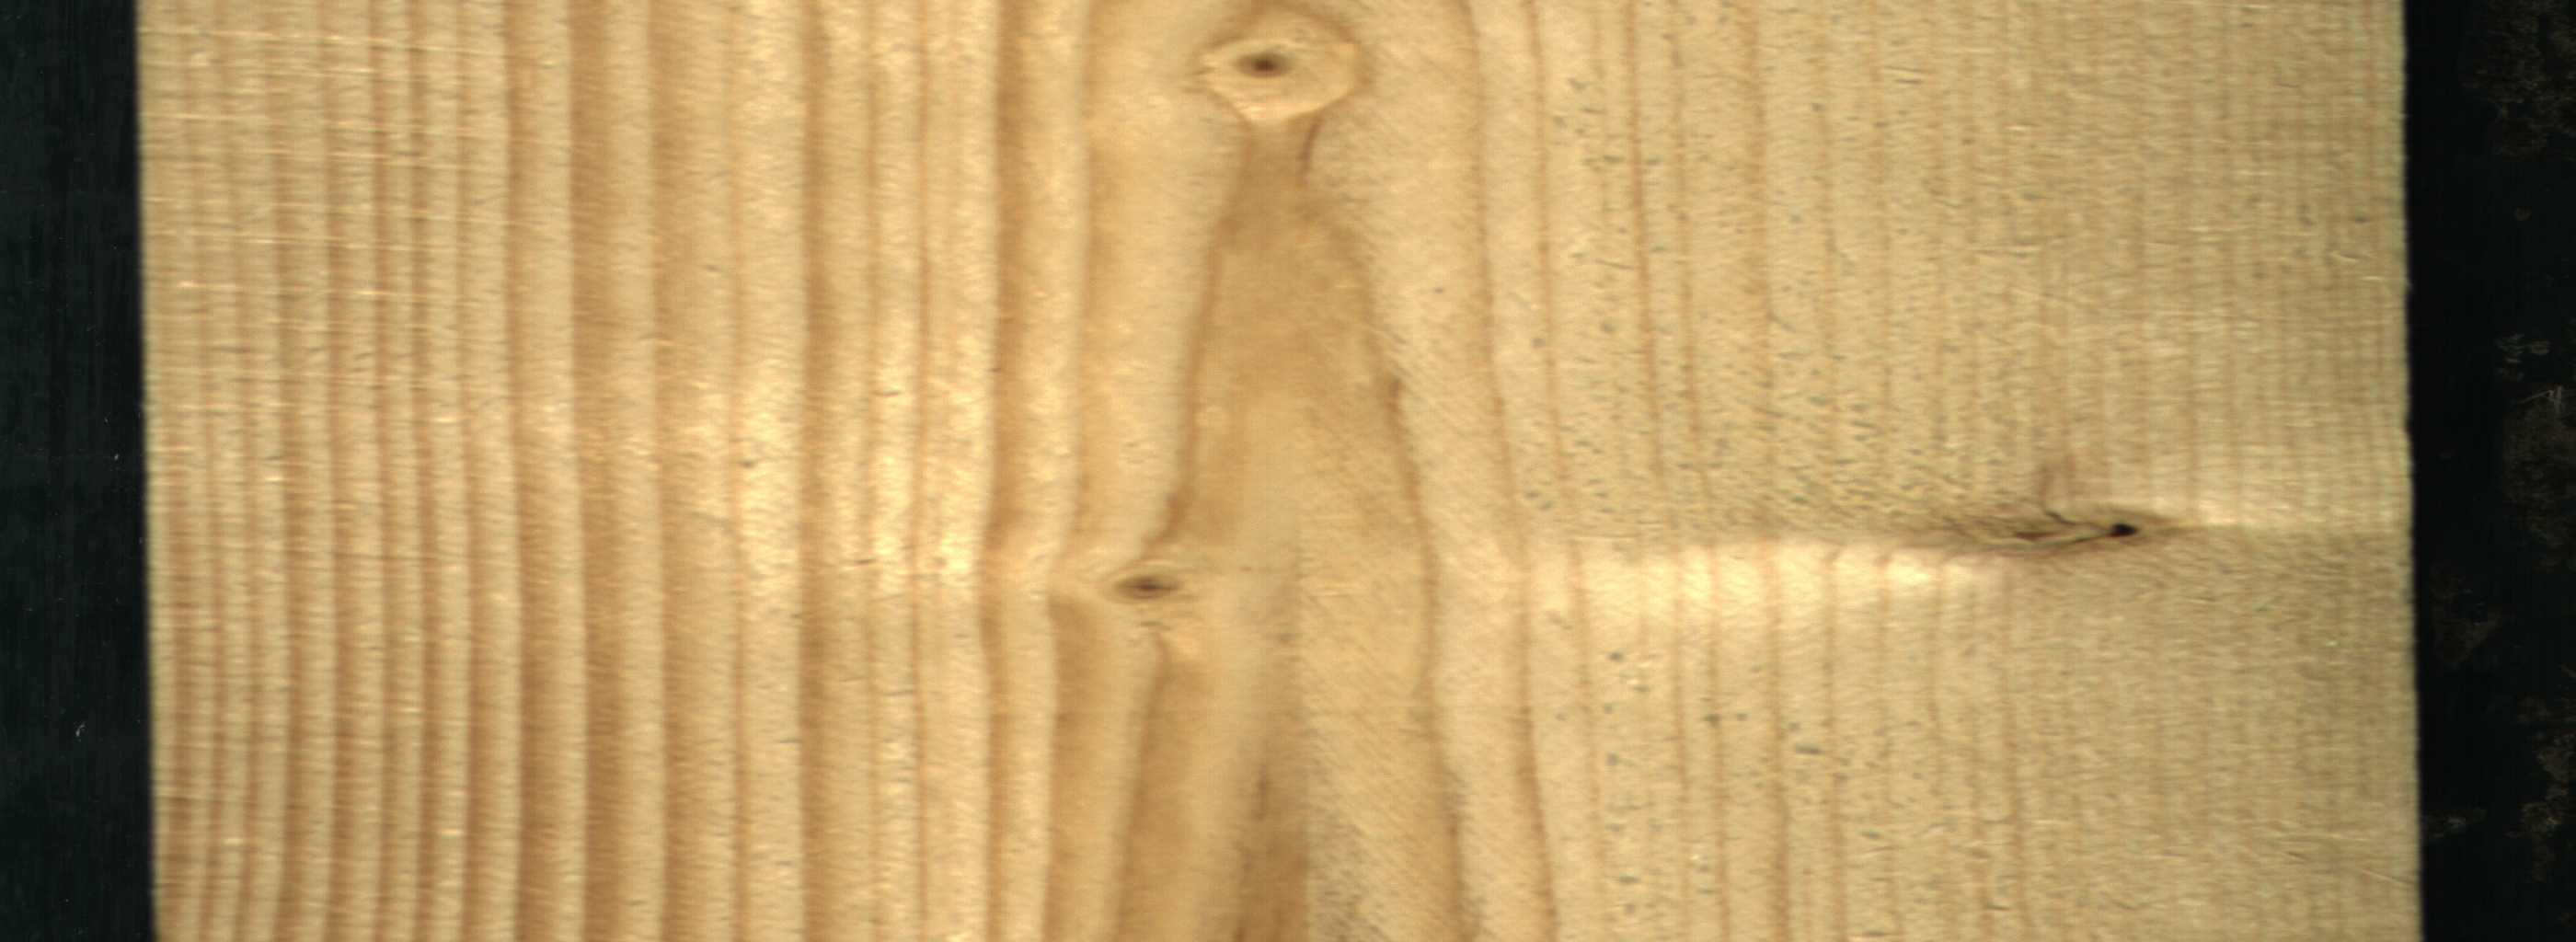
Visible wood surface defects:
Dead_Knot
Live_Knot
Live_Knot